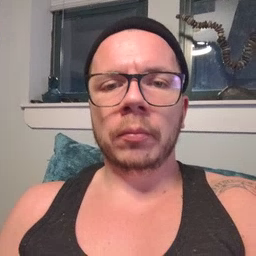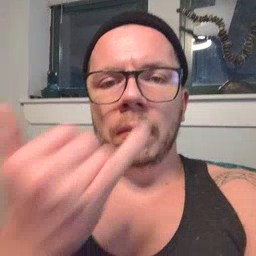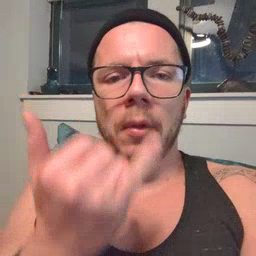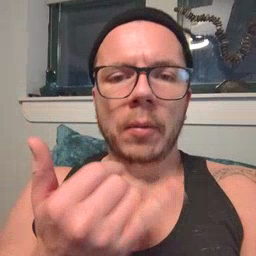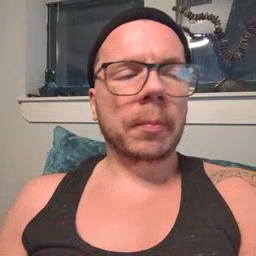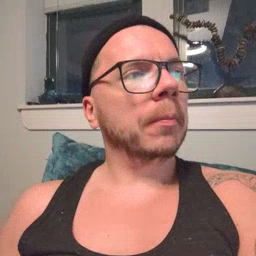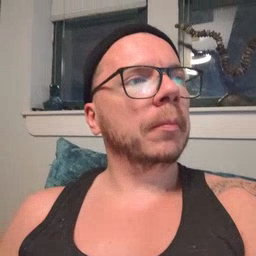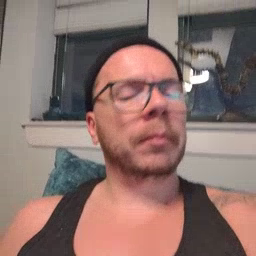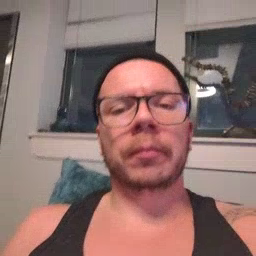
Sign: now